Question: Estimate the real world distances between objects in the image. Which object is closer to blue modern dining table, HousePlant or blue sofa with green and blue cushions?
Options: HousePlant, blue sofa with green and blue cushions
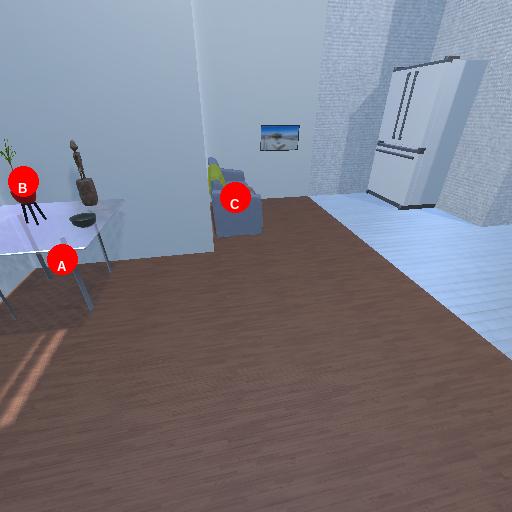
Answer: HousePlant